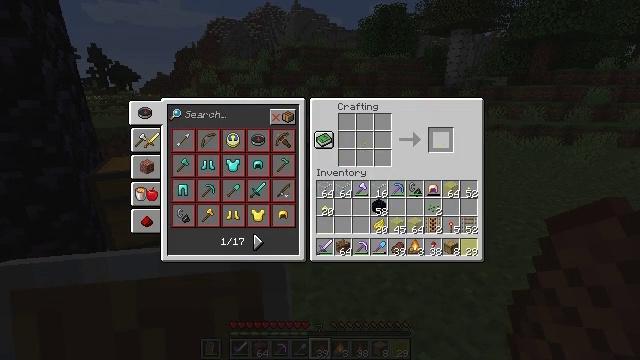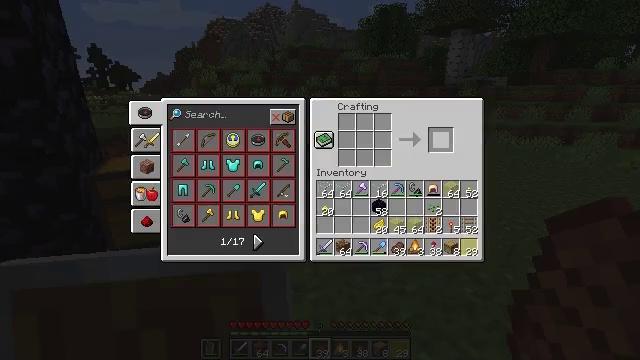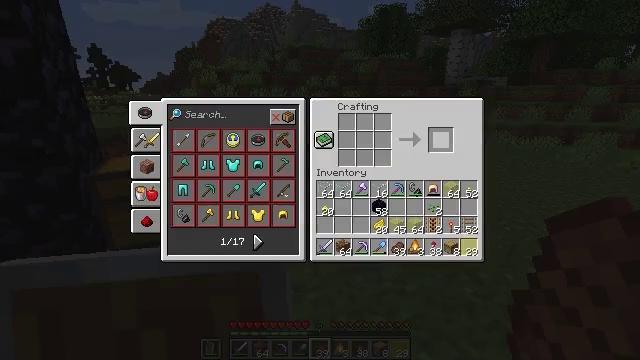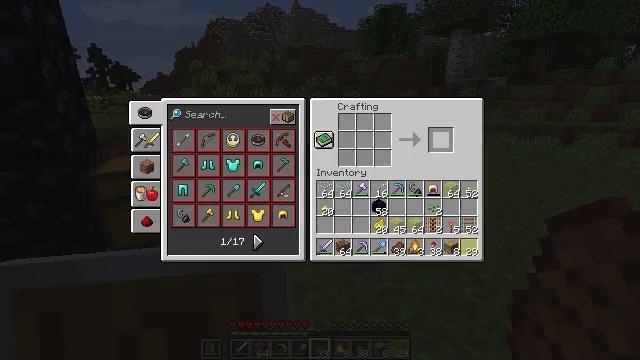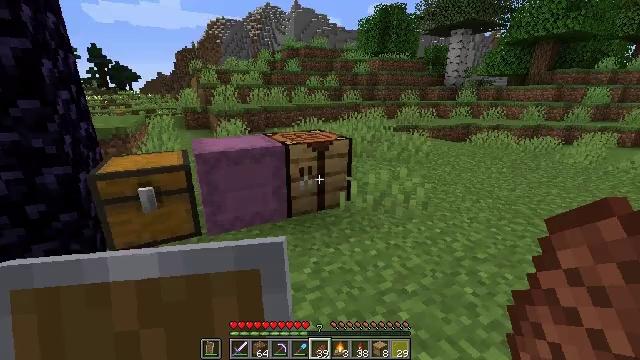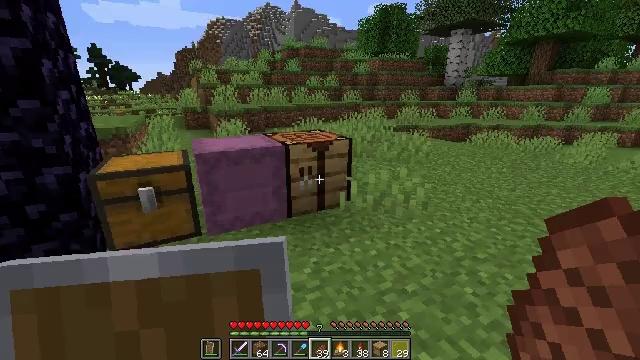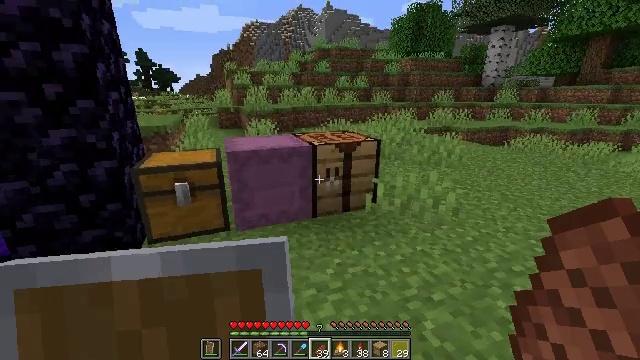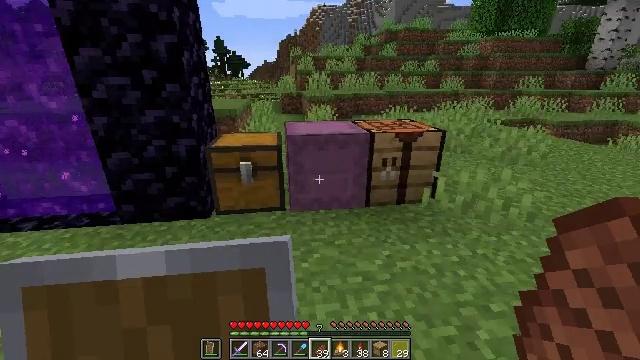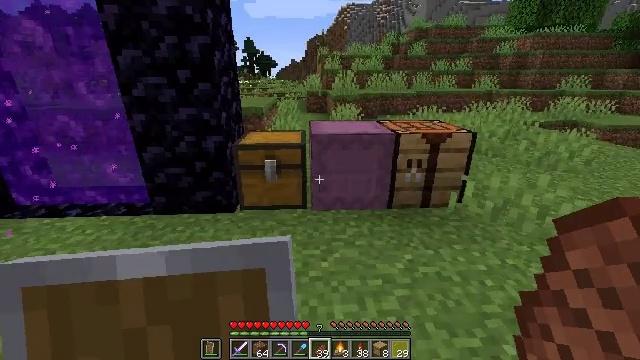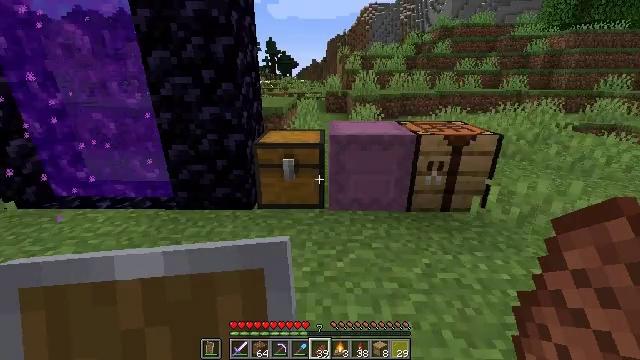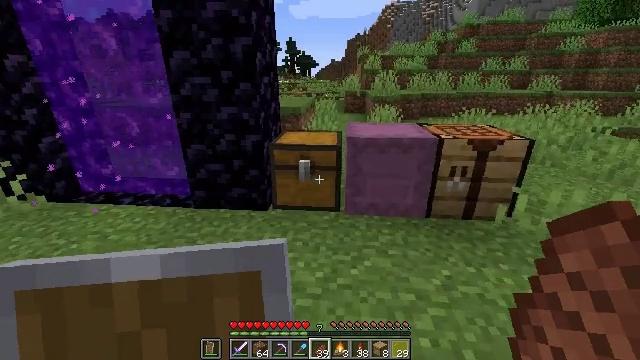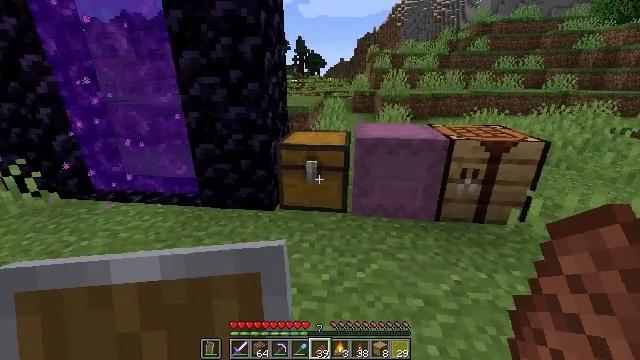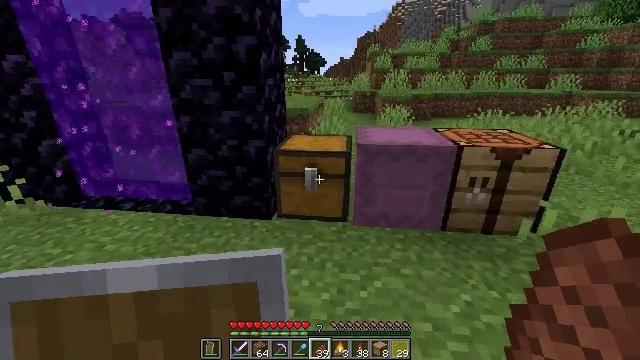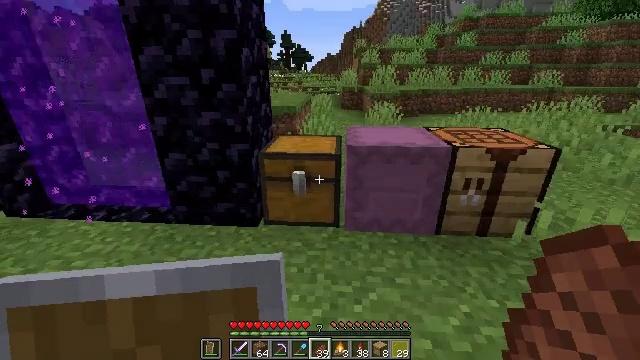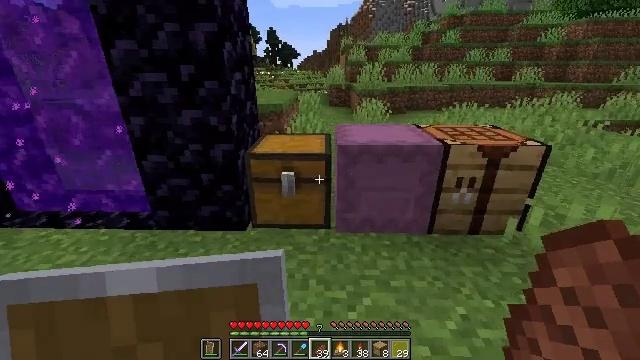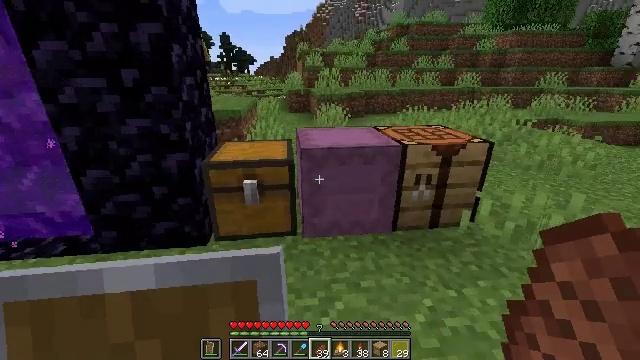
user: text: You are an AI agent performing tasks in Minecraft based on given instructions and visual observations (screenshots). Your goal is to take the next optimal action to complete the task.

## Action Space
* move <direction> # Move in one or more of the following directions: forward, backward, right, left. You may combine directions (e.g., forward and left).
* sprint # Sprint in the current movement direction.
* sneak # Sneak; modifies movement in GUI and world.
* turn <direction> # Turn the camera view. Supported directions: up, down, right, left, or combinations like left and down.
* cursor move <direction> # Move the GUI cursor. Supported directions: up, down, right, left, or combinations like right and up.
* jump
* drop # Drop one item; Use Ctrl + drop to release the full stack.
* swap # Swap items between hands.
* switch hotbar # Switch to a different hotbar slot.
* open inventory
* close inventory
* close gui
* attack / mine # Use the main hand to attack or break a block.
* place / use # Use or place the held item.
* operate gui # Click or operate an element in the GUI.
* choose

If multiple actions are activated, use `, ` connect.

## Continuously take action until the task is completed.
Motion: motion action
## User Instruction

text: Craft a yellow stained glass with yellow dye in the crafting table.
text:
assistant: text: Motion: sneak, open gui
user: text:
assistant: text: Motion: no_op
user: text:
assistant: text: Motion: no_op
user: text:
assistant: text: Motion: no_op
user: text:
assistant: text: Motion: close gui
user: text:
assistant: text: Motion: turn left
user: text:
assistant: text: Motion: turn left and down
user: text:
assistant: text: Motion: turn left
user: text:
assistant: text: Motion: turn left
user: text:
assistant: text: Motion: move forward, turn left
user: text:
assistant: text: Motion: move forward, turn left
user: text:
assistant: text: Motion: move forward
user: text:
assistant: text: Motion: turn right
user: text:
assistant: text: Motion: turn right
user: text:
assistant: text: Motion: turn right and up
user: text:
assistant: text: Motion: turn right and up
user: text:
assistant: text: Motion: use / place
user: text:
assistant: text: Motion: use / place
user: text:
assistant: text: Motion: use / place
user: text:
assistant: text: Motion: no_op
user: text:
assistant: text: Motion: no_op
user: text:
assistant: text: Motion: open gui
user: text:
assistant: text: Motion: no_op
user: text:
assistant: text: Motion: no_op
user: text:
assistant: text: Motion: sneak
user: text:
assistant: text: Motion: sneak
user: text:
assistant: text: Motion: sneak
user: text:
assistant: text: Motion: sneak, cursor move up
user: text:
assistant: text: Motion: sneak, cursor move right and up
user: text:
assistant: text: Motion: sneak